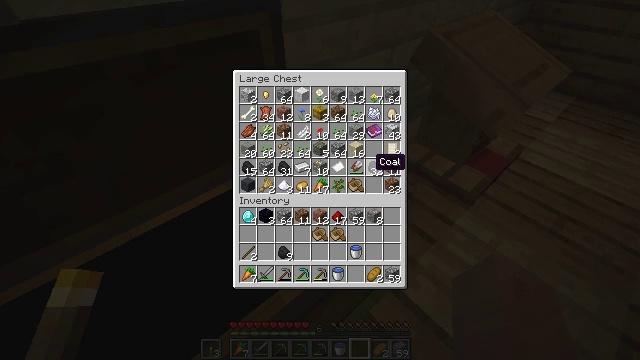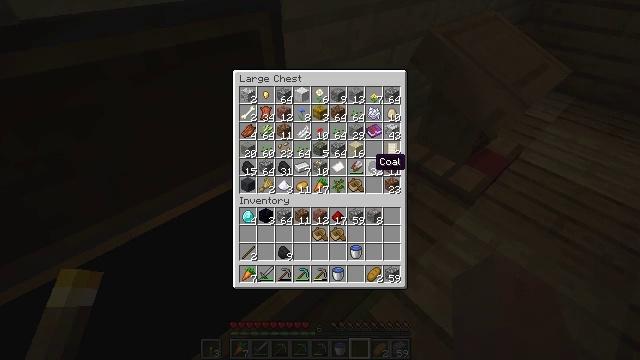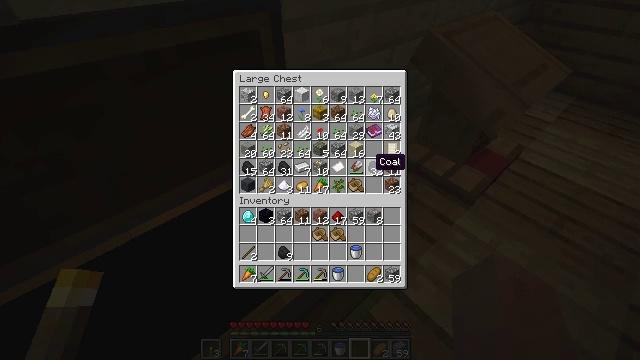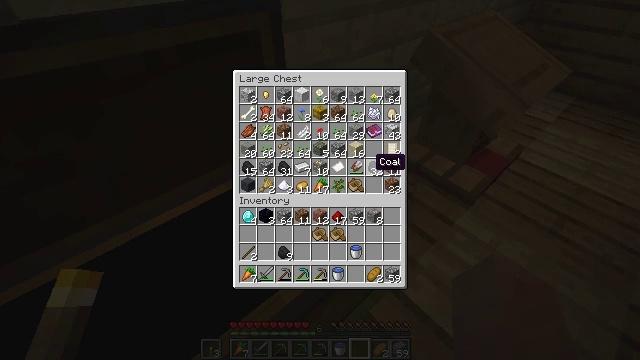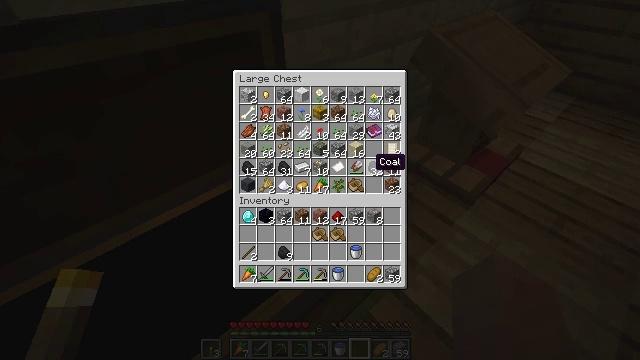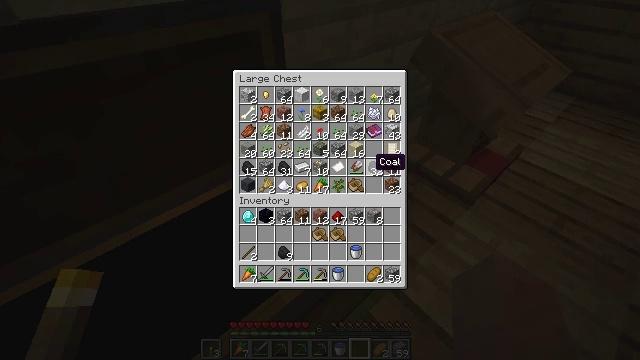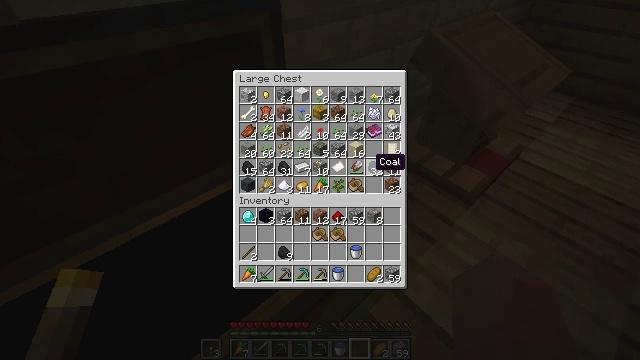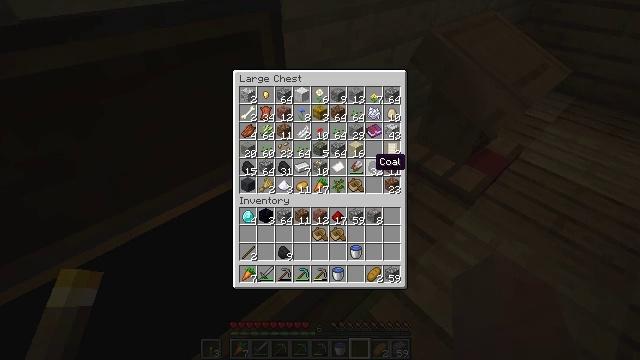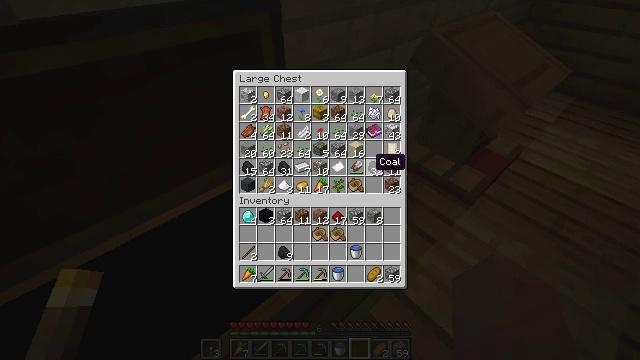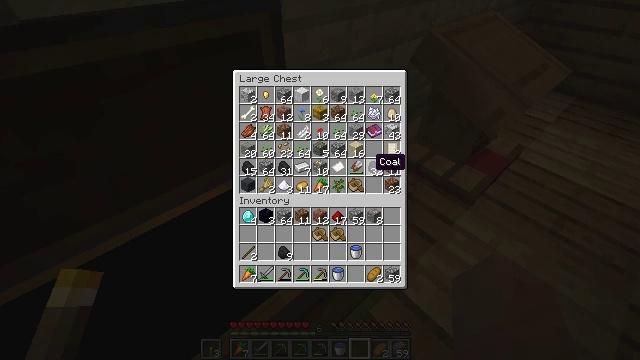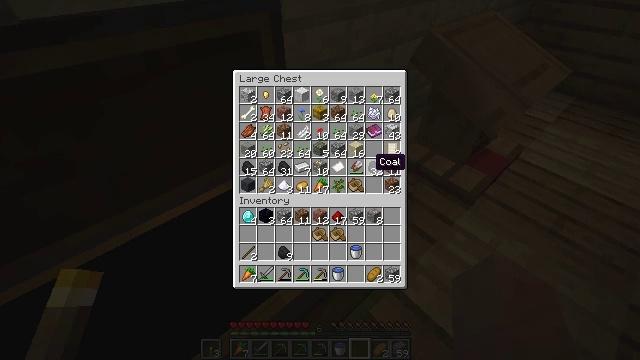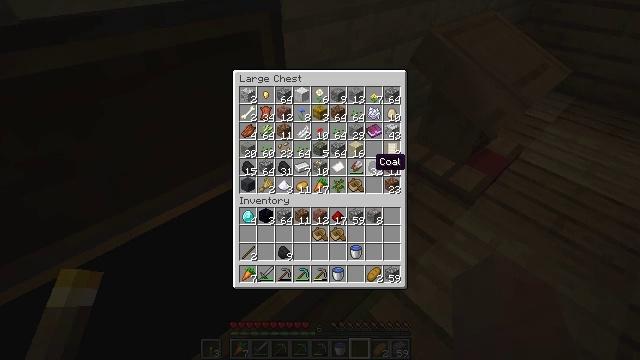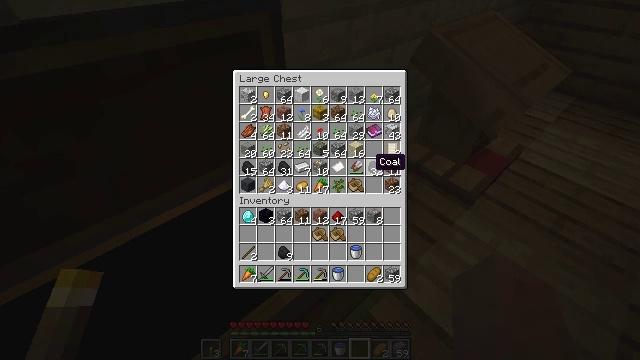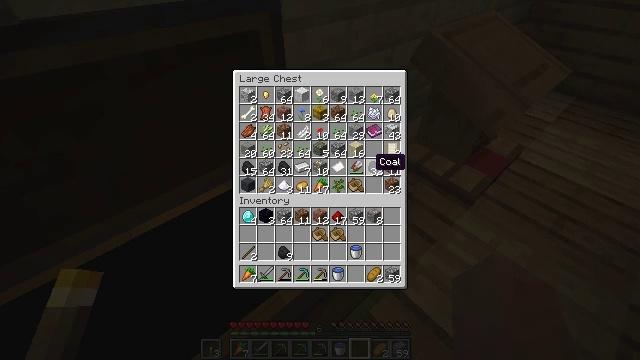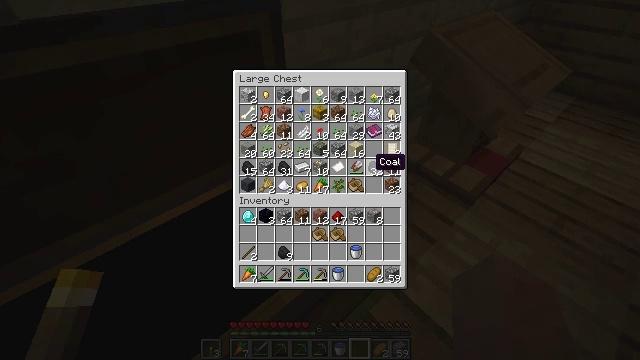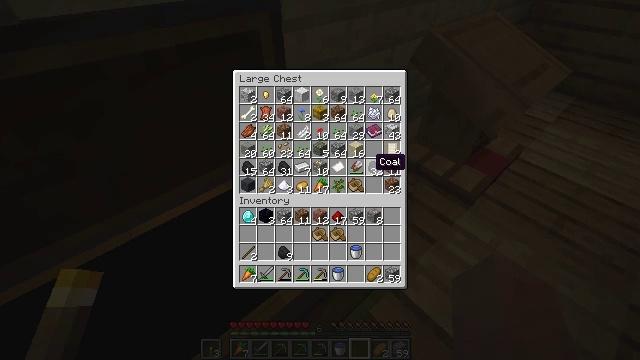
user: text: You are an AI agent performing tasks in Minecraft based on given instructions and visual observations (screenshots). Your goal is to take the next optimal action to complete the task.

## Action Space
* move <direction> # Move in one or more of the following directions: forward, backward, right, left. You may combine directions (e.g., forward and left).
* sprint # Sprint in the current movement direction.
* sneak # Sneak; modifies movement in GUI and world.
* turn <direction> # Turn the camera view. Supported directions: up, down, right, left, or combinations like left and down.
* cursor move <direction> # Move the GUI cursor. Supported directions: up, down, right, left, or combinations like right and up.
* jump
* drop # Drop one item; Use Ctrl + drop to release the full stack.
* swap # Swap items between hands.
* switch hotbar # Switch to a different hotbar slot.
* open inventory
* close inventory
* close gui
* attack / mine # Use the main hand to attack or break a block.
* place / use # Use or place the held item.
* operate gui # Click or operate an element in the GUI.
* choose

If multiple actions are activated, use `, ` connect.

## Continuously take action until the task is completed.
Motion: motion action
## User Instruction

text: Remove a bread from the inventory.
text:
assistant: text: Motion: operate gui
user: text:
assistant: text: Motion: operate gui
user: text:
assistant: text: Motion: operate gui
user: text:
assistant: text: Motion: operate gui
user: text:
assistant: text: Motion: operate gui
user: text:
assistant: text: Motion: operate gui
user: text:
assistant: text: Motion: operate gui
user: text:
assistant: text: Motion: operate gui
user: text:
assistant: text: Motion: operate gui
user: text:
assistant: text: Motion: operate gui
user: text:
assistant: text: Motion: operate gui
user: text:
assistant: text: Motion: operate gui
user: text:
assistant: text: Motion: operate gui
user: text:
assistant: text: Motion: operate gui
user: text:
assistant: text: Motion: operate gui
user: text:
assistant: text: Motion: operate gui
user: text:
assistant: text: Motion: operate gui
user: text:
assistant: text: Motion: operate gui
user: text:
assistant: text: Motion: operate gui
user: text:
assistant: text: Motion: operate gui
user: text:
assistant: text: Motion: operate gui
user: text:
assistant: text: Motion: operate gui
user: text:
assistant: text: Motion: operate gui
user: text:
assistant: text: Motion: operate gui
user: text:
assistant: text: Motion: operate gui
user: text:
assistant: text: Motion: operate gui
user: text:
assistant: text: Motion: operate gui
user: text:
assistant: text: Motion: operate gui
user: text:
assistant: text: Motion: operate gui
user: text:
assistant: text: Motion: operate gui